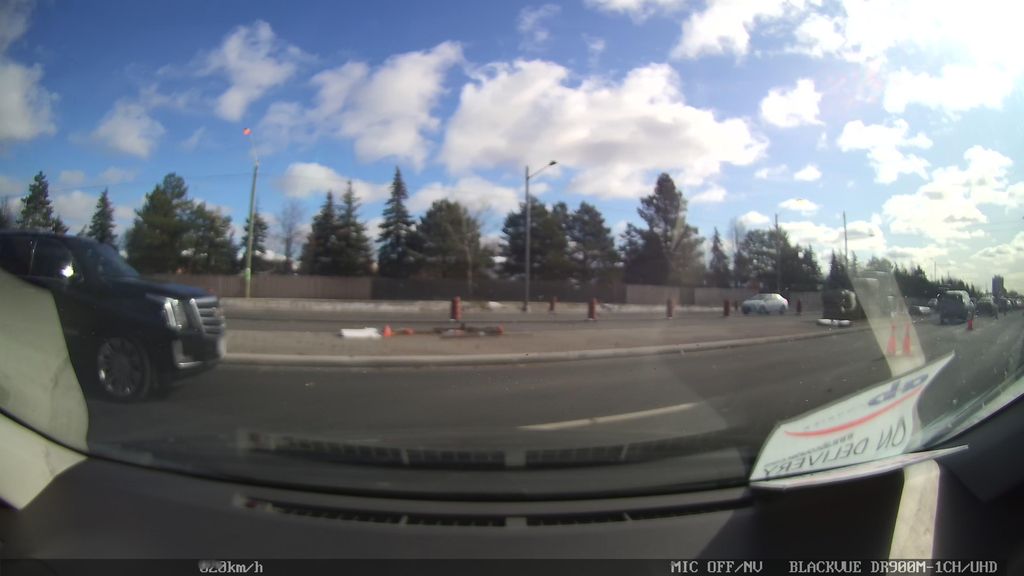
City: toronto